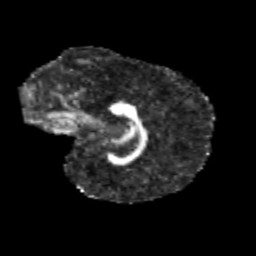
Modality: FA
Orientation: sagittal
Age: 11
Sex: male
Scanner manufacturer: siemens
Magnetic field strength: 3 T
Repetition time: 3.8 s
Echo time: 0.07 s